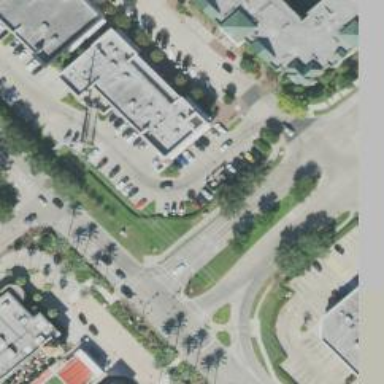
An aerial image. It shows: Service road with sidewalk on the left.